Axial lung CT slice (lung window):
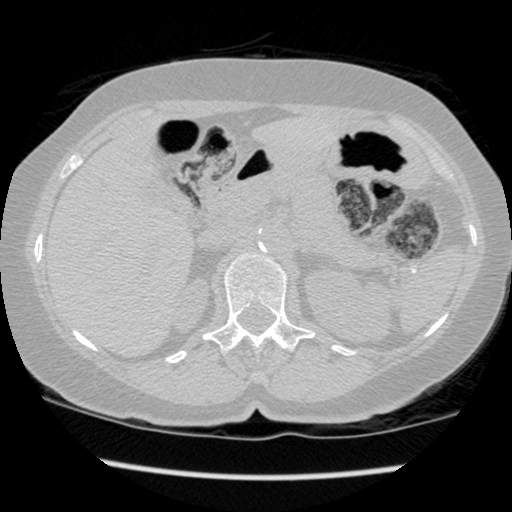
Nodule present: no